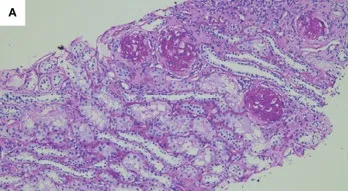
The result of the renal biopsy shows (A) diffuse global glomerulosclerosis. Periodic acid Schiff (PAS) stain original magnification: x100.
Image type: pathology (pas)